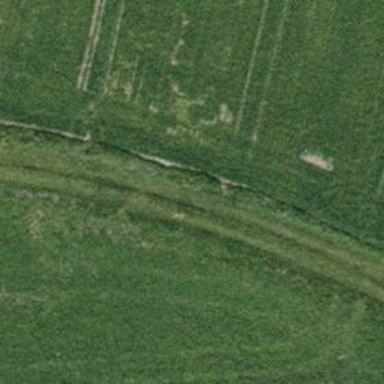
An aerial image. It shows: Track with very rough surface.